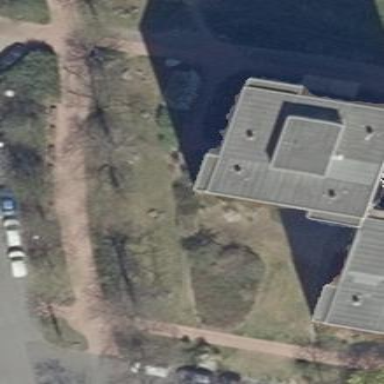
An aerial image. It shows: Flat-roofed apartment building.